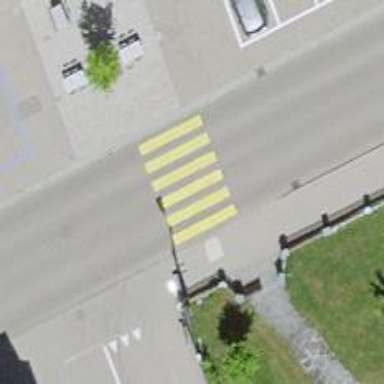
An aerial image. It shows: Marked zebra crossing on the road.